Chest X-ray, AP view. Patient: 48 years old, sex M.
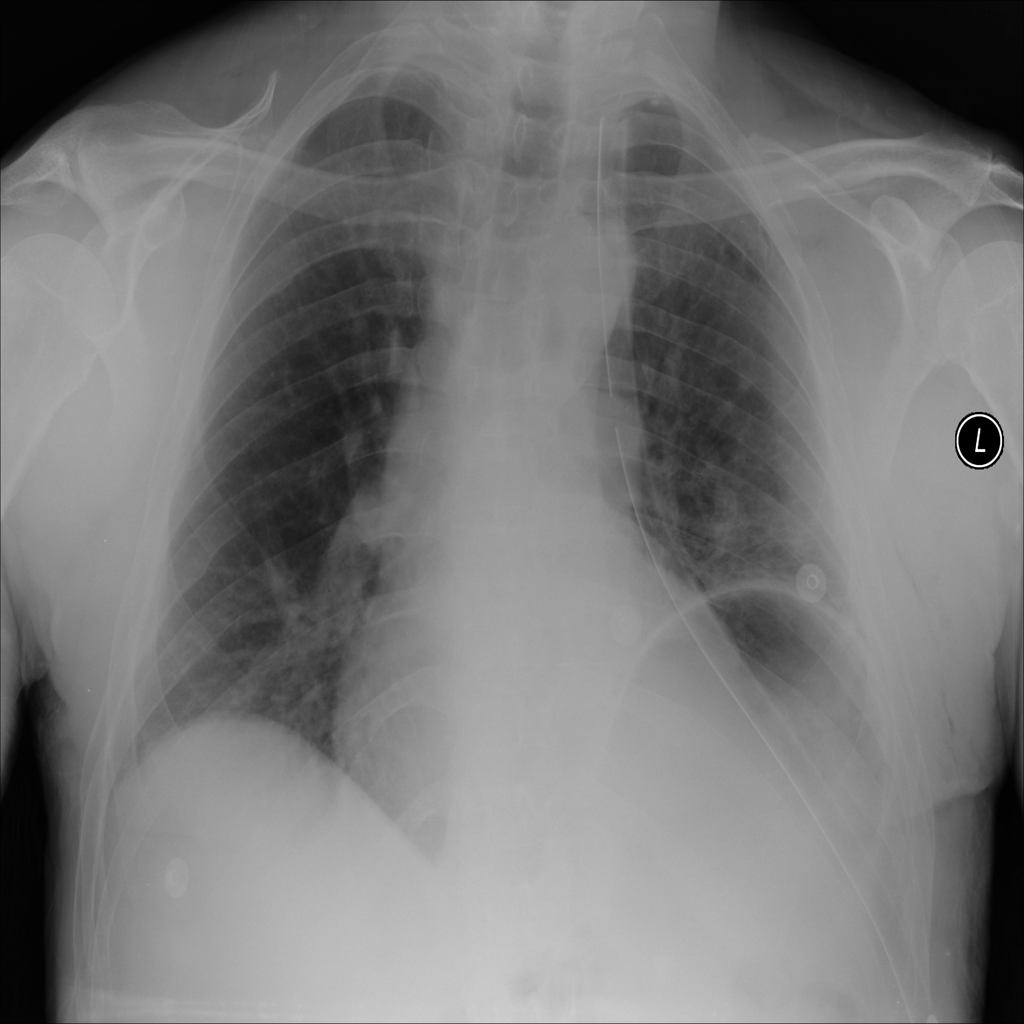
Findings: Emphysema